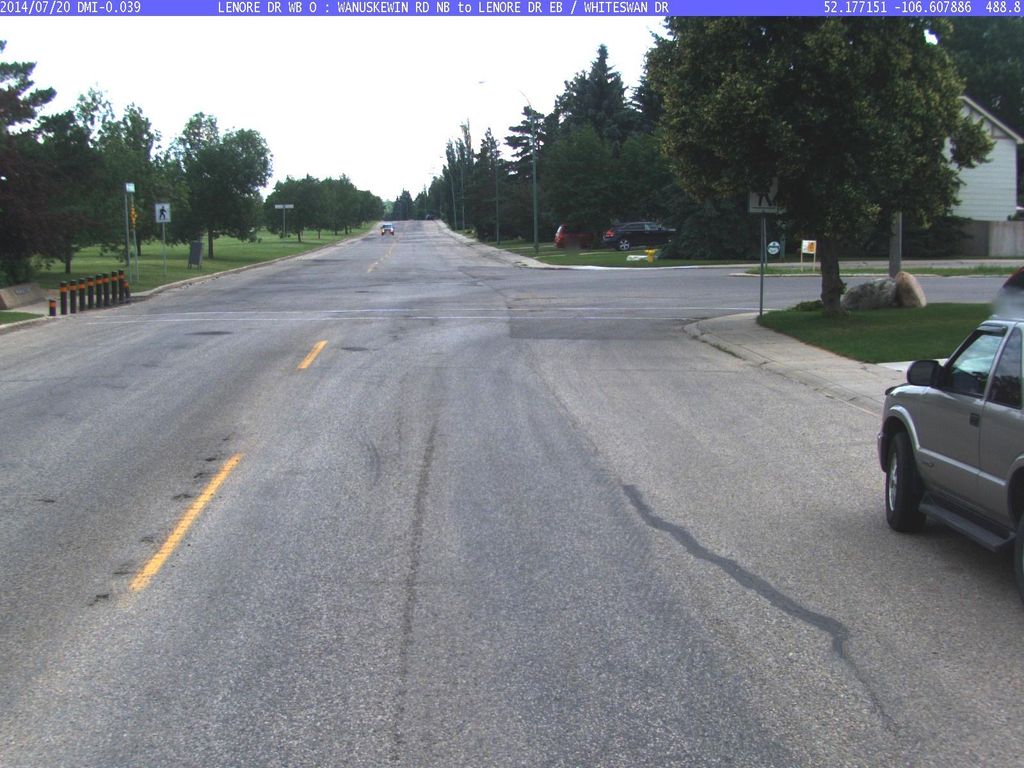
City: saskatoon